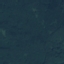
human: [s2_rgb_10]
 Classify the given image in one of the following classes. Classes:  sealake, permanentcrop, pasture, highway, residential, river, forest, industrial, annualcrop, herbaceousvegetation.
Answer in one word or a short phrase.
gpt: Forest